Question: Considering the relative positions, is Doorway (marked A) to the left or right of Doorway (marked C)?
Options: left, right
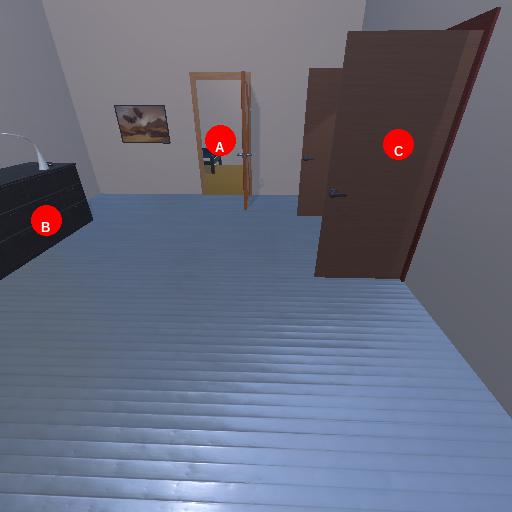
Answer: left